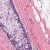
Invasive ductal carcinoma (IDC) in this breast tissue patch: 0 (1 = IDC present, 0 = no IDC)